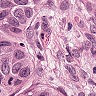
Metastatic tissue present: yes